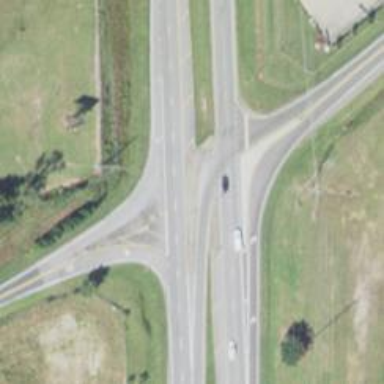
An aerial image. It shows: Trunk link highway.